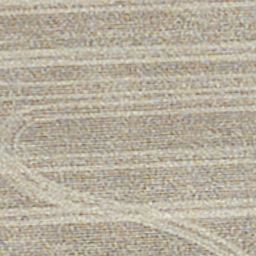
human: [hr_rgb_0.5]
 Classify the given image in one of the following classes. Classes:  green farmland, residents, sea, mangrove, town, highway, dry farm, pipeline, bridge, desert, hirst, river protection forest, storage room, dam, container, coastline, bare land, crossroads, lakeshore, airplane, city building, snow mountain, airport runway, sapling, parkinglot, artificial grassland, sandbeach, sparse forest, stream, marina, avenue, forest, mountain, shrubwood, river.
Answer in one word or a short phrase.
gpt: dry farm